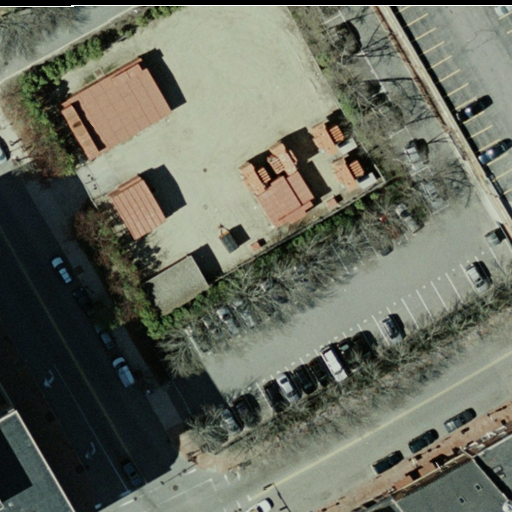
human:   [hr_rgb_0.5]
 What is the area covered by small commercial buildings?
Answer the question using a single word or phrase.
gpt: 0m2

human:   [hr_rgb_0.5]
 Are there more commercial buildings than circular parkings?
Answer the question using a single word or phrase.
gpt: yes

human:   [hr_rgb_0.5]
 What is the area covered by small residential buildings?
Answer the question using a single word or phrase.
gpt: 101m2

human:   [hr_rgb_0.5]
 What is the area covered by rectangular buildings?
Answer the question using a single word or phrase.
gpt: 2495m2

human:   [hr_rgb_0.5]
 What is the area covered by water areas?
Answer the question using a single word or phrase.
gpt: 0m2

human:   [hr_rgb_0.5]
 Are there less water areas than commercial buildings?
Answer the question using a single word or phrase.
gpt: yes

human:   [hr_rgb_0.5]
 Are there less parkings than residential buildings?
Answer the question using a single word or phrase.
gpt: yes

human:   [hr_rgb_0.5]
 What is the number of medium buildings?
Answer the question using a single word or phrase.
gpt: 1

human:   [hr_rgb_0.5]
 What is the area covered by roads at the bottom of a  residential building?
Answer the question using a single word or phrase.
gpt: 0m2

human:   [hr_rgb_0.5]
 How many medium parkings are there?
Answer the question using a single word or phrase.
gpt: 0

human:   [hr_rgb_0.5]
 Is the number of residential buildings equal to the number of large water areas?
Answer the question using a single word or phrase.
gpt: no

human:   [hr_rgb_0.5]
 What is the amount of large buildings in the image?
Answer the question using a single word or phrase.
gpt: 2

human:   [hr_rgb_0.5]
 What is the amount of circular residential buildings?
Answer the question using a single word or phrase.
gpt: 0

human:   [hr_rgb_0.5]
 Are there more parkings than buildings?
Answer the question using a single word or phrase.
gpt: no

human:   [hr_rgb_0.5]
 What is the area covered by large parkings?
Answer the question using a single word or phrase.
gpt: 2239m2

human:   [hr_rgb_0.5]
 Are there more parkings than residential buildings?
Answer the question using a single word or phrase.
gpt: no

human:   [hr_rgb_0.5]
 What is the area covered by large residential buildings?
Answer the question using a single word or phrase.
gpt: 2239m2

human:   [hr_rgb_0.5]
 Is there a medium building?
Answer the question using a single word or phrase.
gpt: yes

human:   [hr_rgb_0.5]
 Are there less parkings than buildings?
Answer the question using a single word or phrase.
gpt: yes

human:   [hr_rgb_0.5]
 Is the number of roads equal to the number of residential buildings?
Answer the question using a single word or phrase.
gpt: no

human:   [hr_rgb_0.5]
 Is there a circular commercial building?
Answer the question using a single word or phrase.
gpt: no

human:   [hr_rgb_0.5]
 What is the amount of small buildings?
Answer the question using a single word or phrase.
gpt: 4

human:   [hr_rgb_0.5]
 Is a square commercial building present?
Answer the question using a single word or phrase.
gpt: no

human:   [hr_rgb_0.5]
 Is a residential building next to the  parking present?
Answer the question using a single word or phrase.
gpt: yes

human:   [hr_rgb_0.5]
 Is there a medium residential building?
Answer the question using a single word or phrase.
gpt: yes

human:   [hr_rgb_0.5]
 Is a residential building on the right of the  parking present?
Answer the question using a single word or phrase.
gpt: no

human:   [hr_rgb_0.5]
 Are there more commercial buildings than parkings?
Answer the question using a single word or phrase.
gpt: no

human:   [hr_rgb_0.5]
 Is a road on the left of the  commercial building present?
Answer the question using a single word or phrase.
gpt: no

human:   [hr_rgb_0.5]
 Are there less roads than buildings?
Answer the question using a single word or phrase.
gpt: yes

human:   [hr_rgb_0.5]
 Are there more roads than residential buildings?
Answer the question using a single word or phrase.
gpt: no

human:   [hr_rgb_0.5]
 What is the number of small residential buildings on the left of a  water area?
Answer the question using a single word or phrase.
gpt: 0

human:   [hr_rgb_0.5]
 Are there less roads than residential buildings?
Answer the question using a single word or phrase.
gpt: yes

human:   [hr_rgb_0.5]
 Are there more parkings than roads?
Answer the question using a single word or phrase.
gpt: no

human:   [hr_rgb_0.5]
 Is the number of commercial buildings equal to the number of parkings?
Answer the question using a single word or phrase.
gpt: yes

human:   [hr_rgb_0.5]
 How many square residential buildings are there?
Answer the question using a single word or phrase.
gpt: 0

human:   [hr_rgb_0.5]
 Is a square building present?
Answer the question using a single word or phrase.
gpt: no